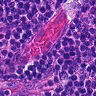
Metastatic tissue present: no